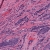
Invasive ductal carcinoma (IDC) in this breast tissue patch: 1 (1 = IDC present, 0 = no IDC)